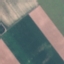
Land use / land cover: AnnualCrop